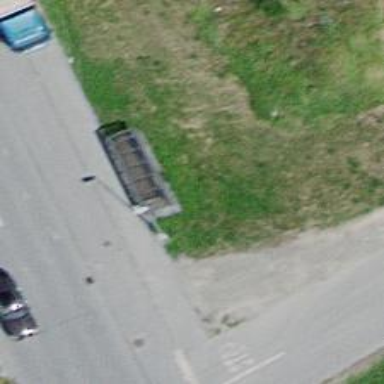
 serving as platform for public transportation."